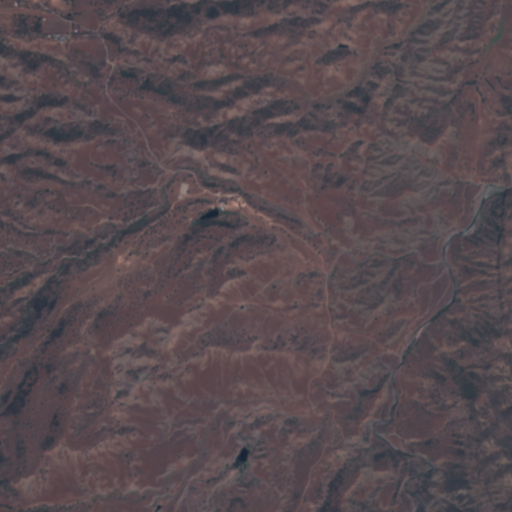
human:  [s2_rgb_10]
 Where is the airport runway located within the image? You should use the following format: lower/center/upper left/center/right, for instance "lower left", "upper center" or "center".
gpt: The airport runway is located in the upper left of the image.
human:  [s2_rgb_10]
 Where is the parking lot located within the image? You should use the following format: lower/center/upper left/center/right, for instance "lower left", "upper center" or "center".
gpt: There is no parking lot in the image.